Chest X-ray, AP view. Patient: 43 years old, sex M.
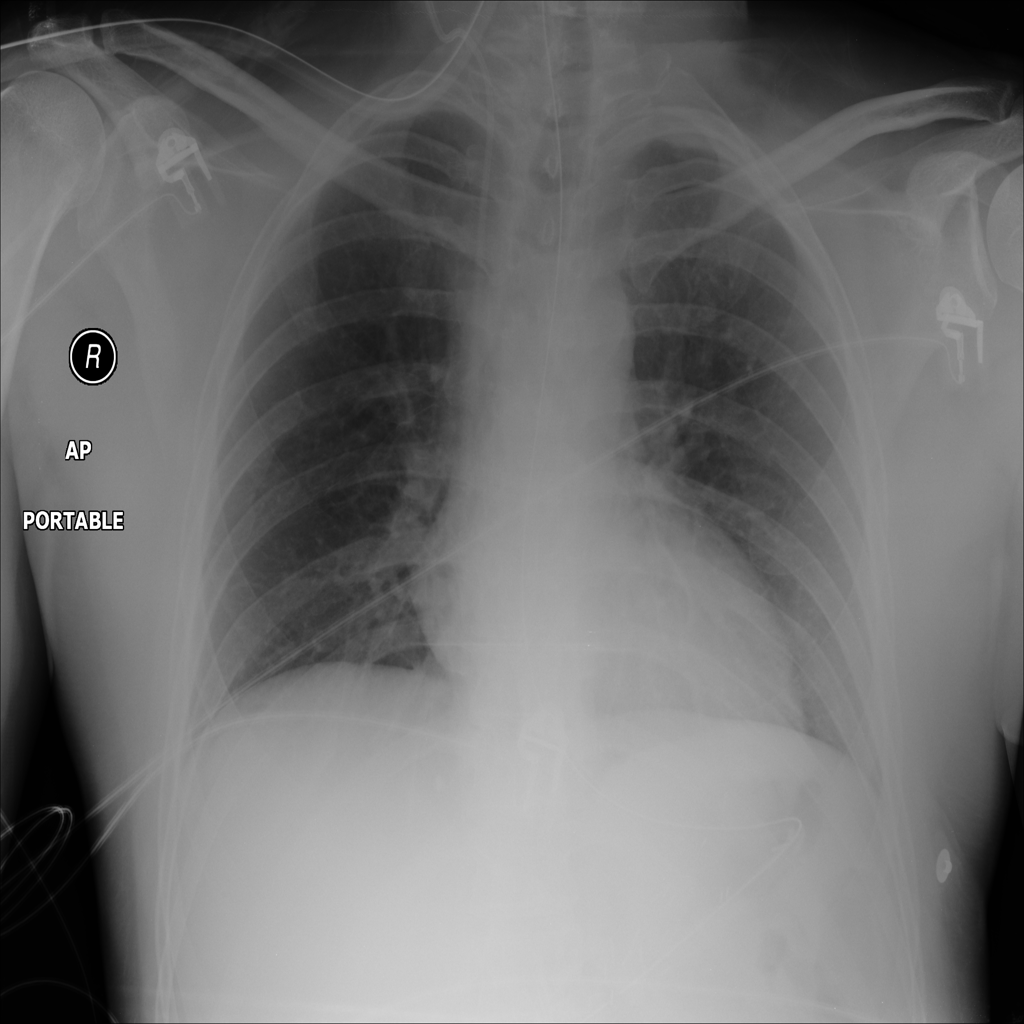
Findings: No Finding